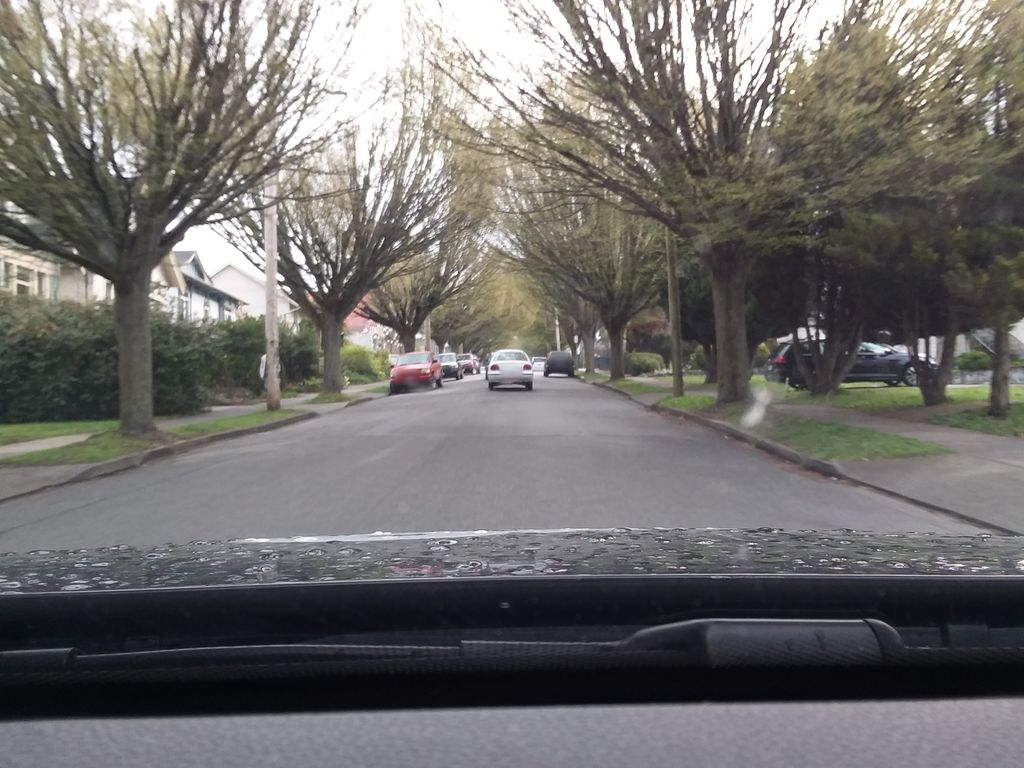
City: victoria